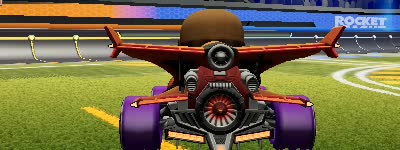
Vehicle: aftershock